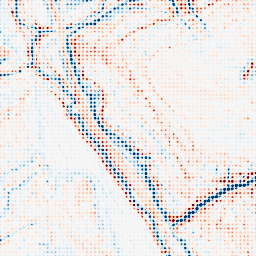
Category: edge_preserving
Decomposition family: bilateral
Decomposition parameters: d: 15
sigma_color: 50
sigma_space: 25
Upsampling method: sinc_hamming
Upsampling parameters: scale: 8
kernel_size: 4
Upsampling scale: 8